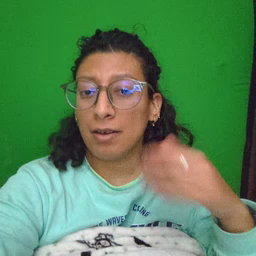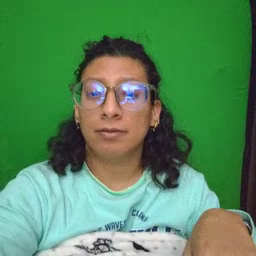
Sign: sleepy